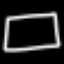
Label: square